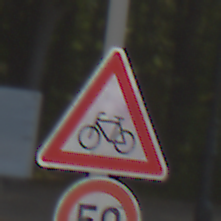
Verkehrszeichen: RadverkehrRechts
Zusatzzeichen unten: Geschwindigkeit50
Umgebung: Outdoor, Suburban
Tageszeit: MorningAfternoon
Wetter: Clear
Licht: Natural
Jahreszeit: NotSpecified
Kontrast: HighContrast